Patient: sex M, age 44
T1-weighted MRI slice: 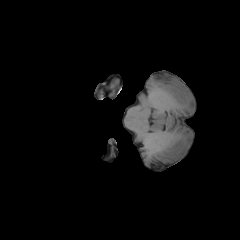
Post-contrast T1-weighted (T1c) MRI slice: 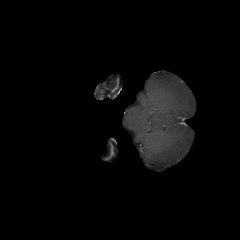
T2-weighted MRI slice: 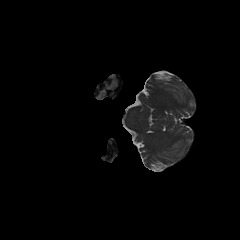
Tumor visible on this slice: yes
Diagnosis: Glioblastoma, IDH-wildtype
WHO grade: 4